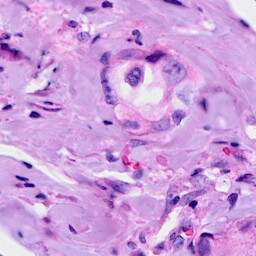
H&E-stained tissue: Breast